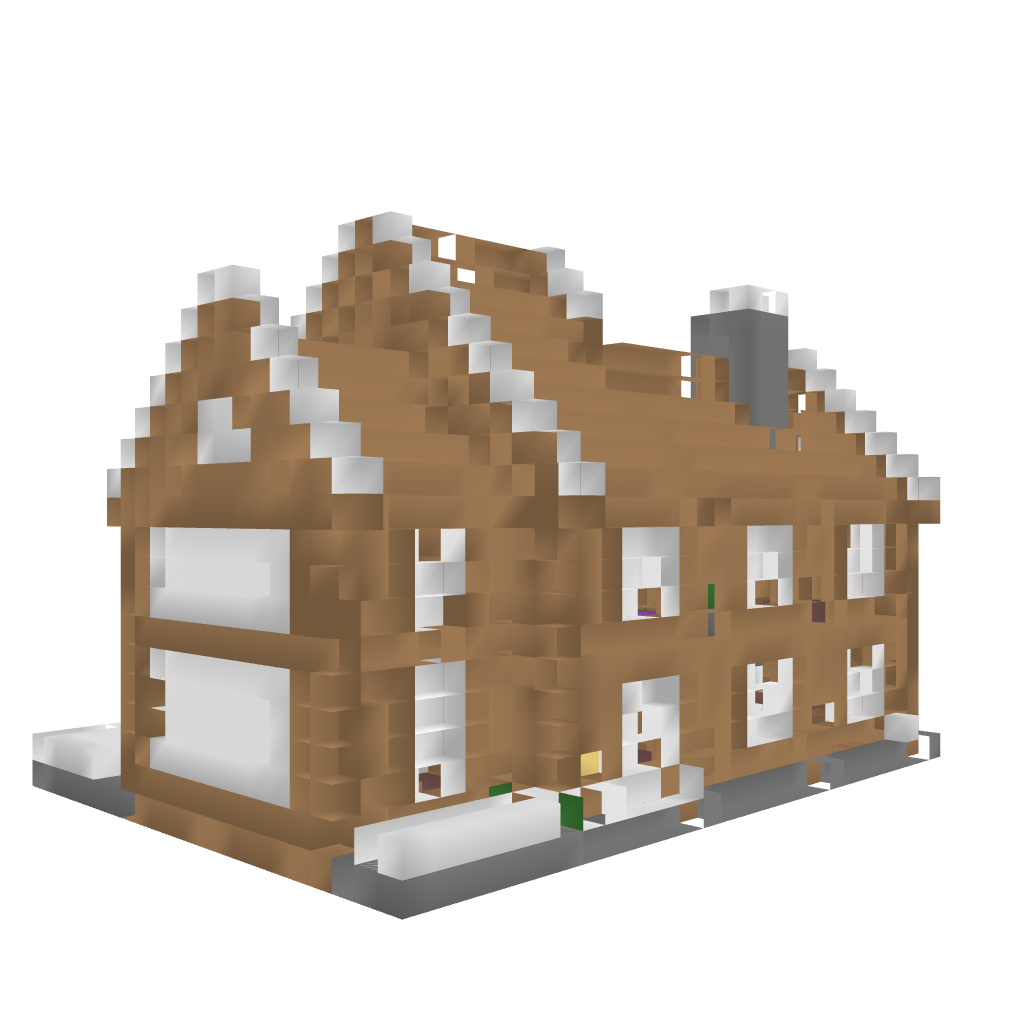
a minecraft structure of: Wood Cottage high quality